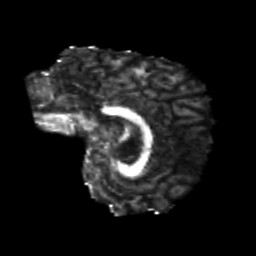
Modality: FA
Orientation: sagittal
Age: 21
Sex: male
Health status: healthy
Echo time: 0.074 s